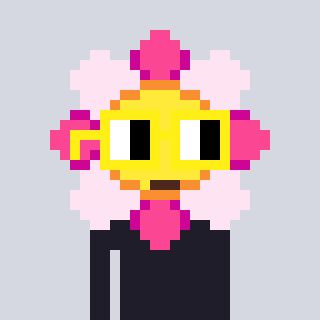
a pixel art character with square yellow glasses, a flower-shaped head and a slimegreen-colored body on a cool background